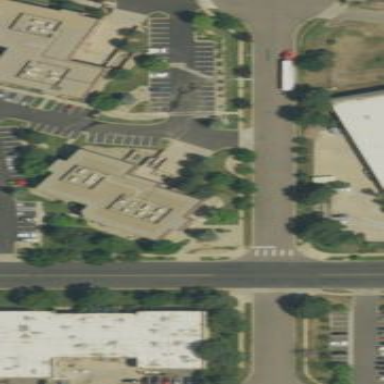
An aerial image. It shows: Office building.